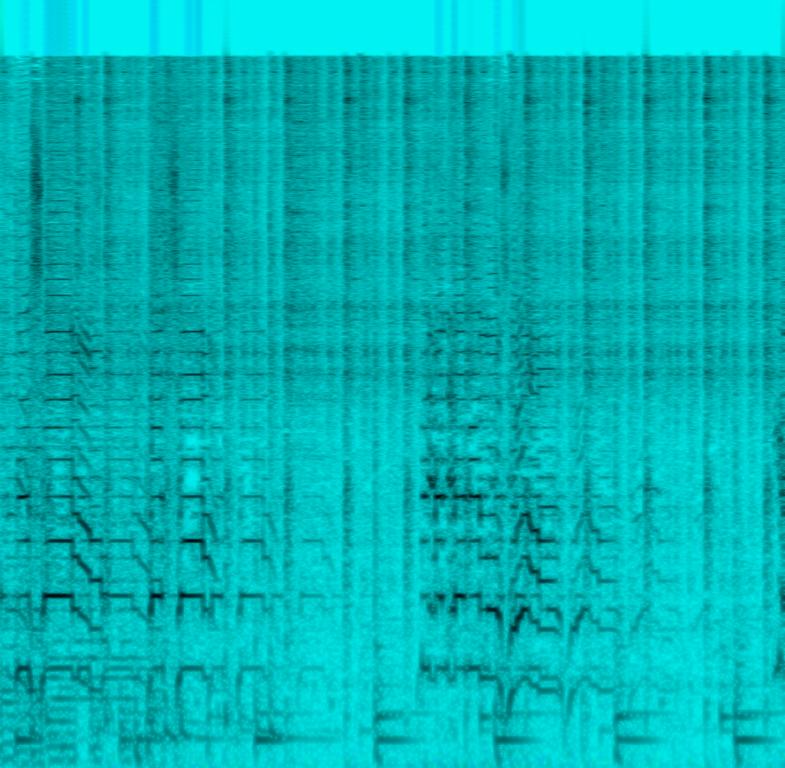
The low quality recording features an Eastern pop song that contains echoing autotune male vocal singing over wooden percussion and shimmering shakers. It sounds distorted, crushed, harsh and messy, as it was probably recorded with a poor quality microphone.